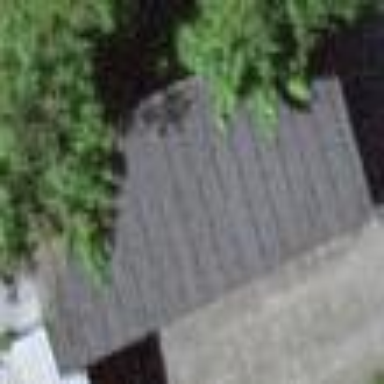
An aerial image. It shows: View of roof of building.